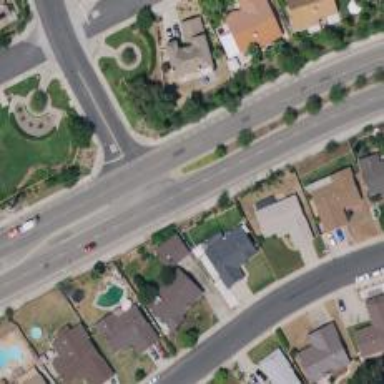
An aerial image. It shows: Secondary road with separate asphalt sidewalks.